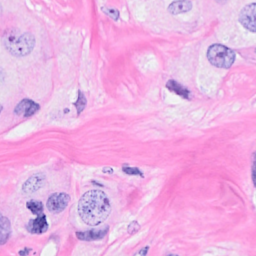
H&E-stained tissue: Breast